Aerial crown-view tile of a tropical tree (Barro Colorado Island, Panama), acquired 20241216:
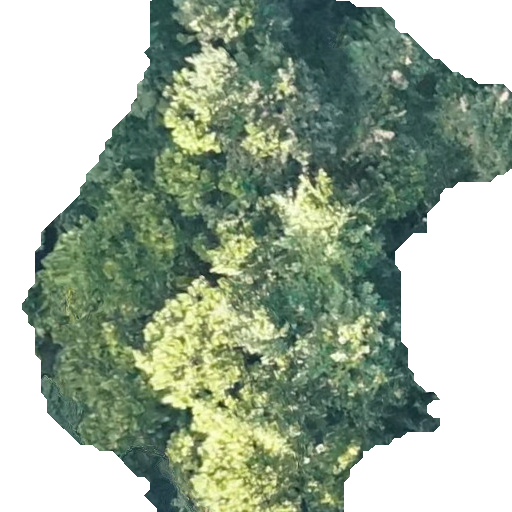
Species: Anacardium excelsum
GBIF accepted scientific name: Anacardium excelsum
Crown area: 264.104 m²